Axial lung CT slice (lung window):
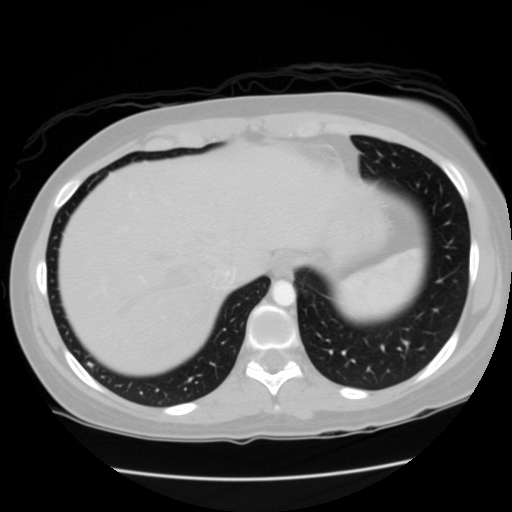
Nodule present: no